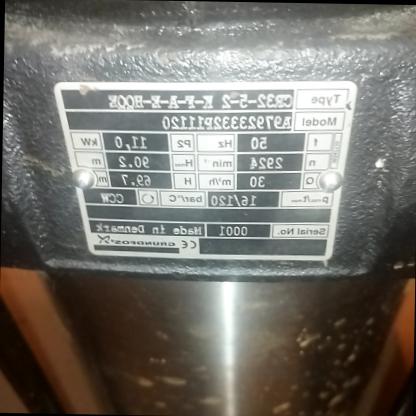
Klasa: tabliczka-znamionowa